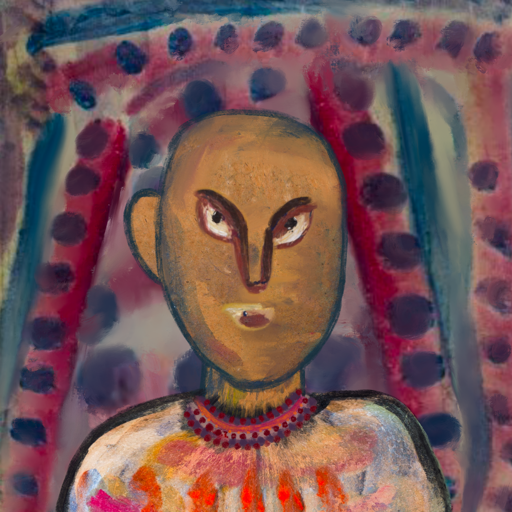
Background: HillGirl, Head And Neck Front: In_The_Sun, Face Front: After_Raid, Bust: Childish, Hair Front: Blank, Head Accessory: Blank, Second Necklace: Blank, Necklace: Roy_Bahadur, Baby: Blank